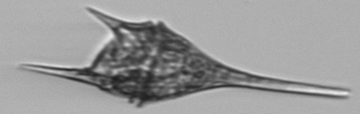
Label: Tripos_lineatus